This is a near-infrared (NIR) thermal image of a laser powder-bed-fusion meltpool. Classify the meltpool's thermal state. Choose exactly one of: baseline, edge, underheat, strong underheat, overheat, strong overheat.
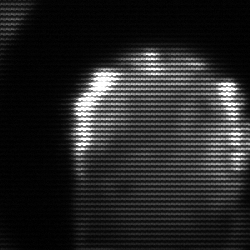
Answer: baseline